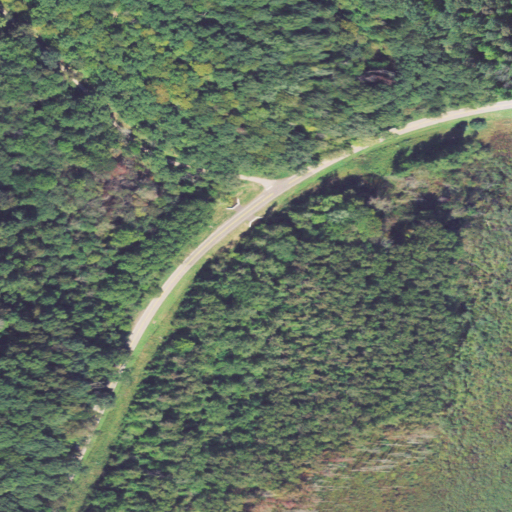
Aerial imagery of valley in Ohio named Bolster Hollow containing woody wetlands, deciduous forest, open development, and low intensity development